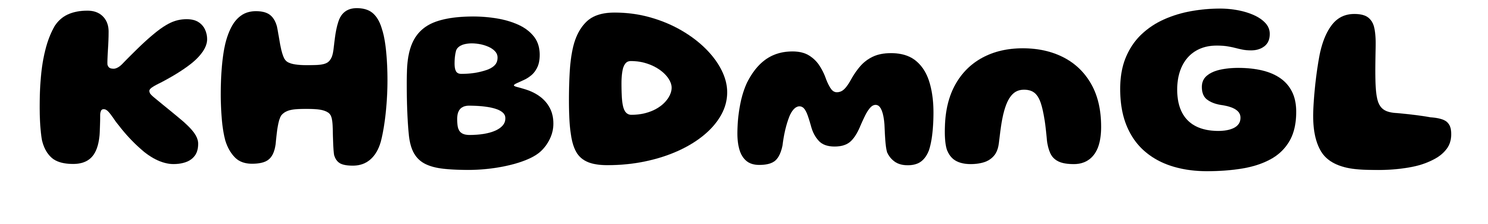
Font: Gluten_Bold